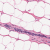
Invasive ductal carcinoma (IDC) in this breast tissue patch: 0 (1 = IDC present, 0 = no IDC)